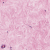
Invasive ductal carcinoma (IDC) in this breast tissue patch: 0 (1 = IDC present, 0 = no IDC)